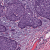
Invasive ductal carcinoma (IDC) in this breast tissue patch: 1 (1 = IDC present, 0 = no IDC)